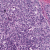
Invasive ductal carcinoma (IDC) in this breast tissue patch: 0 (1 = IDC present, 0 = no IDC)